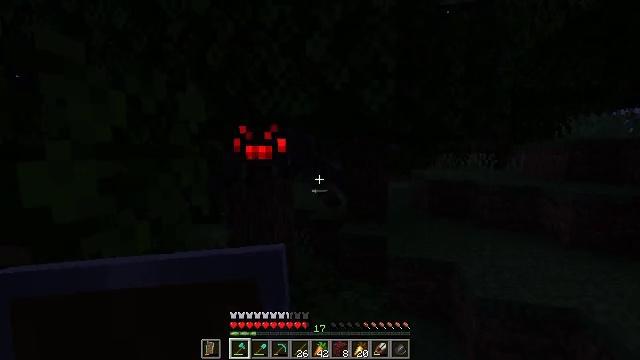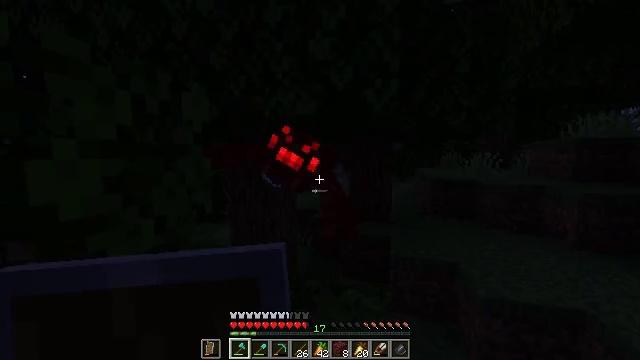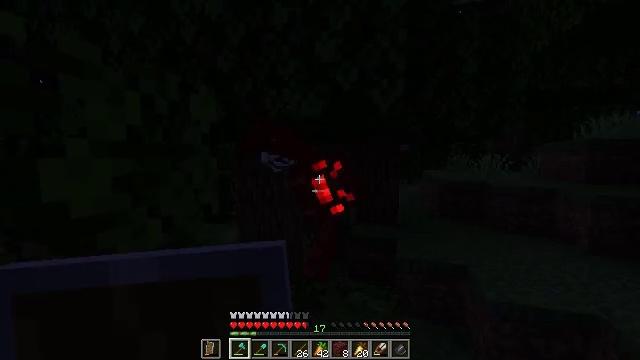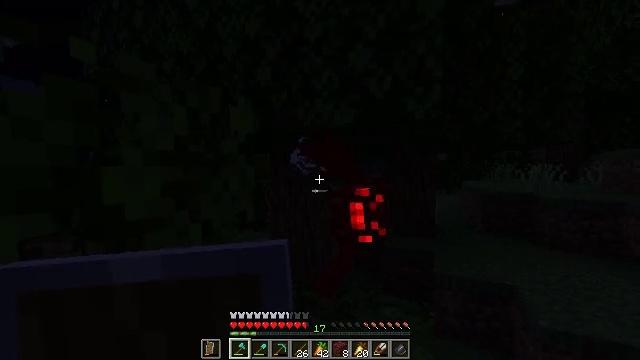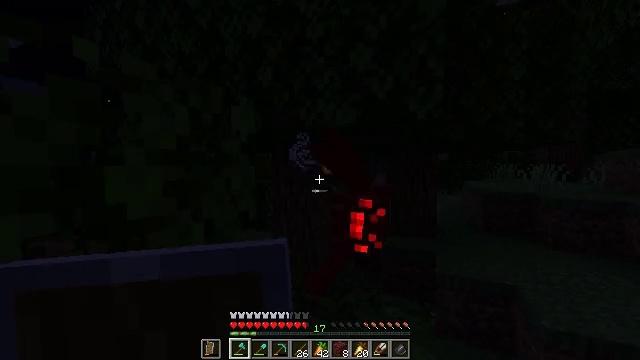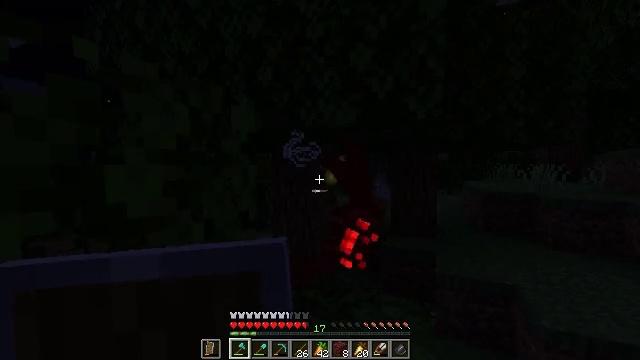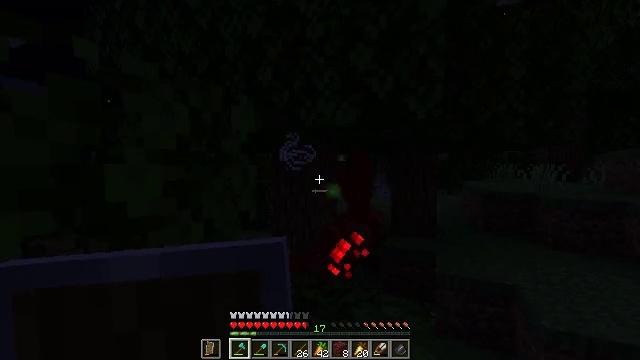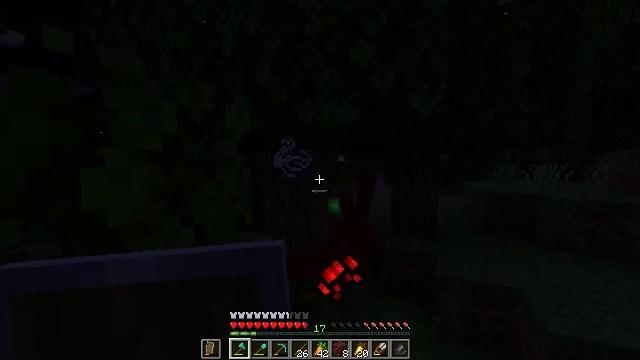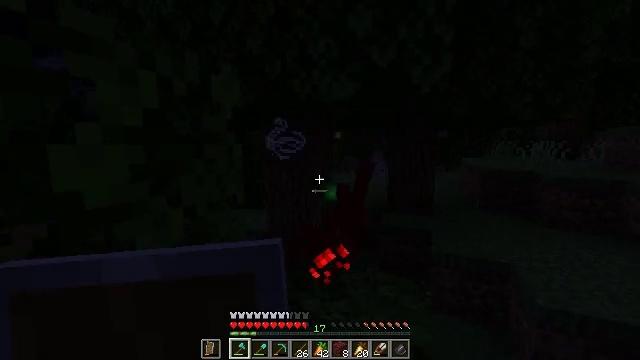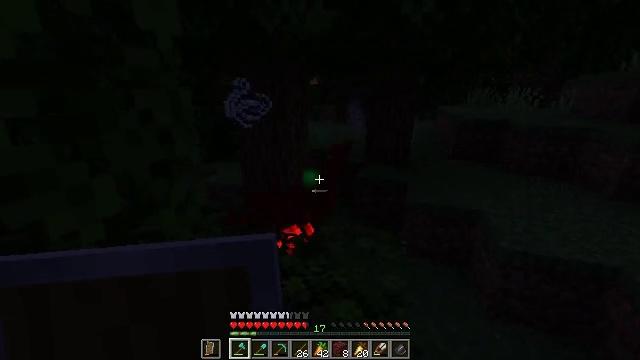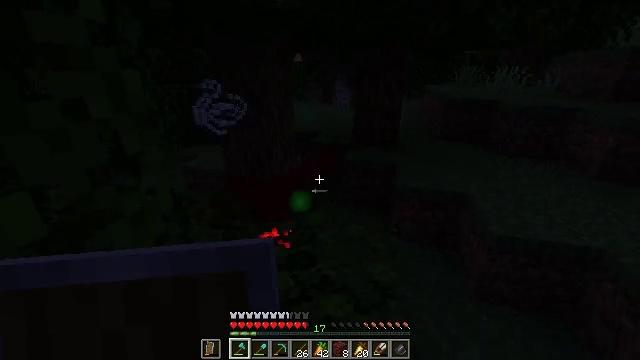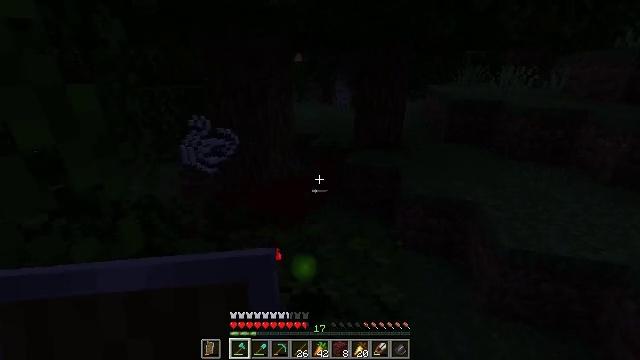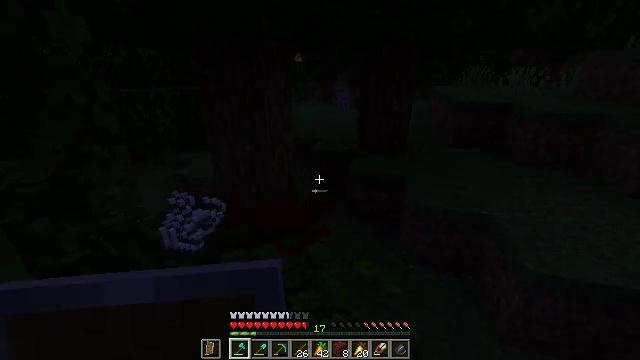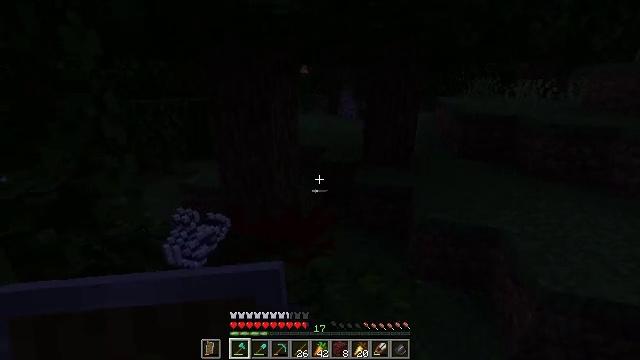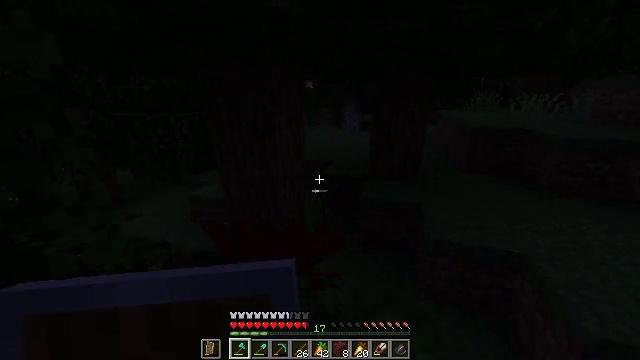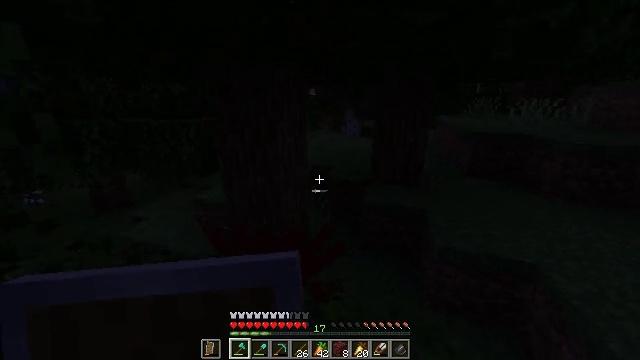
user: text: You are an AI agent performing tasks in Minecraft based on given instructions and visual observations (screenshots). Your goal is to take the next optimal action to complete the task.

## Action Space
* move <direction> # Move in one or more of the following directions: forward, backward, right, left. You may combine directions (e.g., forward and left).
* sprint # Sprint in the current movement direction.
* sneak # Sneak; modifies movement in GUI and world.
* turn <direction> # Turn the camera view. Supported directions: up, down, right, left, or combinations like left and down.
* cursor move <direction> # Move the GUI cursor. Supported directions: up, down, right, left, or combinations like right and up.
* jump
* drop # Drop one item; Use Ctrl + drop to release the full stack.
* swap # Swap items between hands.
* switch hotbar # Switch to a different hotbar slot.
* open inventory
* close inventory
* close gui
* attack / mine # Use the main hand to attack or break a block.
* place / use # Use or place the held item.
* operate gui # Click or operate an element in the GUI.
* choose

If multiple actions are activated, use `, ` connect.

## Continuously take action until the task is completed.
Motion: motion action
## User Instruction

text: Drop a dark oak sapling.
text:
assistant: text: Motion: no_op
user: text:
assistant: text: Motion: turn left
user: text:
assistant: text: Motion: turn left and up
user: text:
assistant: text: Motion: no_op
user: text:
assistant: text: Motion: no_op
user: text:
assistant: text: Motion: attack / mine
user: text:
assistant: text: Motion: move forward, attack / mine
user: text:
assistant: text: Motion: move forward, turn down, attack / mine
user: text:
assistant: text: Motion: move forward, turn right and down, attack / mine
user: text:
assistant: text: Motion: move forward, turn right and down
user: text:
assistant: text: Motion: move forward
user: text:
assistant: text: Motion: move forward
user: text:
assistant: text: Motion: move forward, sprint, turn left and up
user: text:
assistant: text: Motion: move forward, sprint, turn left and up
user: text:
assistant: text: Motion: move forward, sprint
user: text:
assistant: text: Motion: move forward, sprint
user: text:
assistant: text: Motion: move forward, sprint, turn right and up
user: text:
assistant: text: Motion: move forward, sprint, turn right and up
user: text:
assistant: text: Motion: move forward, sprint, turn right and up
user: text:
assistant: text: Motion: move forward, sprint, turn right and down
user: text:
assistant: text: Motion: move forward, sprint, turn right and down
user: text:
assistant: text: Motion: move forward, sprint
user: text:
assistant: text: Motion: move forward, sprint
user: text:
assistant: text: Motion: move forward, sprint
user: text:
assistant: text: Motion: move forward, sprint, turn right and up
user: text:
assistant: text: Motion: move forward, sprint, turn right and up
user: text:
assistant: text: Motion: move forward, sprint, turn right
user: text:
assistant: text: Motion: move forward, sprint, turn right and up
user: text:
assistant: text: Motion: move forward, sprint
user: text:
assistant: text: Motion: move forward, sprint